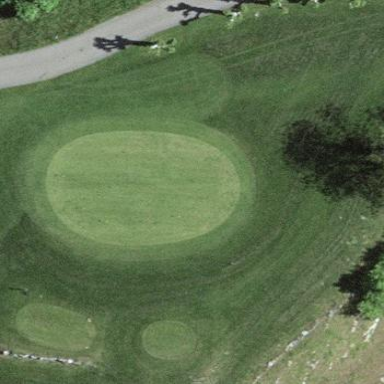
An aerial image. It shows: Golf green.